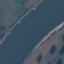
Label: River